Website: lowes
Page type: cart
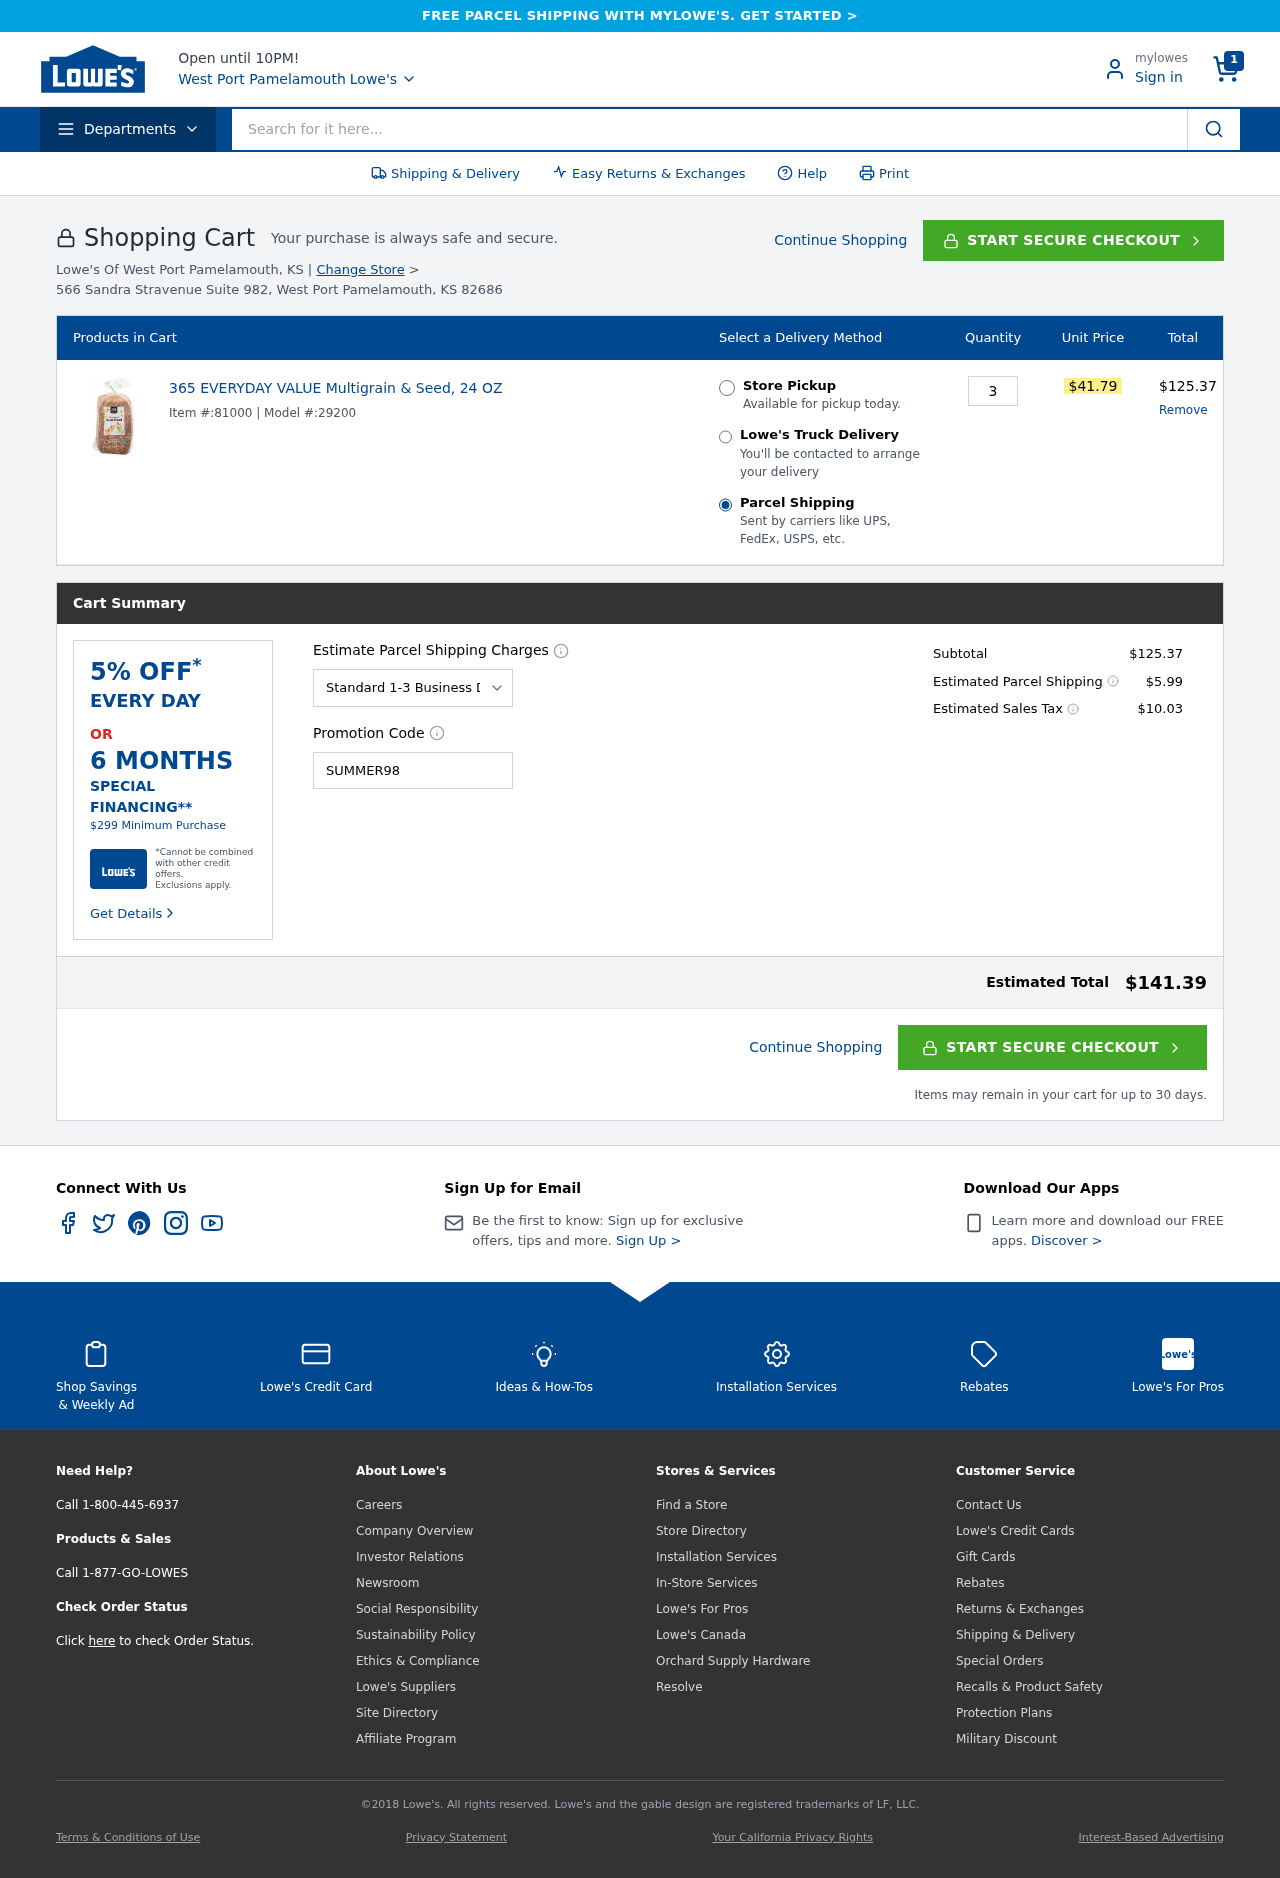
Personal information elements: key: PII_CITY
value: Port Pamelamouth
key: PII_CITY
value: West Port Pamelamouth
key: PII_POSTCODE
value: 82686
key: PII_PROMO_CODE
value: SUMMER98
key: PII_STREET
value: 566 Sandra Stravenue Suite 982
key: PII_STATE_ABBR
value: KS
Product elements: key: PRODUCT1_NAME
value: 365 EVERYDAY VALUE Multigrain & Seed, 24 OZ
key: PRODUCT1_PRICE
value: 41.79
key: PRODUCT1_QUANTITY
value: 3
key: PRODUCT1_MODEL
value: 29200
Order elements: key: ORDER_NUM_ITEMS
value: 1
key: ORDER_ITEM_ID
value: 81000
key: ORDER_LINE_TOTAL
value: $125.37
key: ORDER_SUBTOTAL
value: $125.37
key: ORDER_SHIPPING_COST
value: $5.99
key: ORDER_TAX
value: $10.03
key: ORDER_TOTAL
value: $141.39
Search elements: key: HEADER_SEARCH
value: Search for it here...